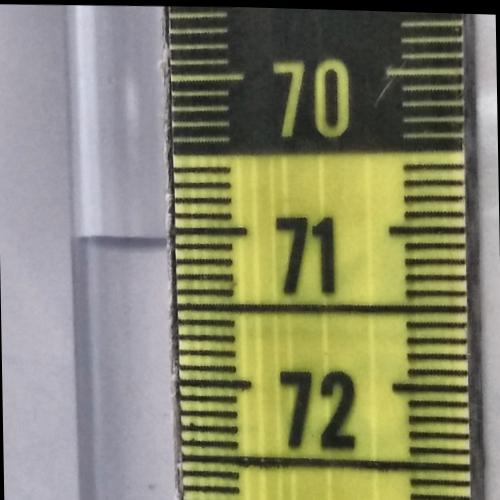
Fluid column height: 71.1 cm